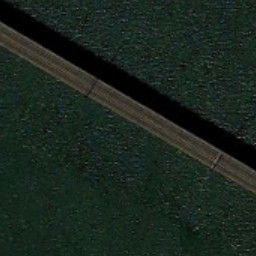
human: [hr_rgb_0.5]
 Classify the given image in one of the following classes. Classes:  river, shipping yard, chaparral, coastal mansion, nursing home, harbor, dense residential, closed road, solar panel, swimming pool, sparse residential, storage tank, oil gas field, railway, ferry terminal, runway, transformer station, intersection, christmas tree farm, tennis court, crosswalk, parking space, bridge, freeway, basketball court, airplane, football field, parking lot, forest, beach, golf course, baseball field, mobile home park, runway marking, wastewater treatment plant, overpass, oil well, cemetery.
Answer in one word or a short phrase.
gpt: bridge